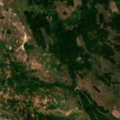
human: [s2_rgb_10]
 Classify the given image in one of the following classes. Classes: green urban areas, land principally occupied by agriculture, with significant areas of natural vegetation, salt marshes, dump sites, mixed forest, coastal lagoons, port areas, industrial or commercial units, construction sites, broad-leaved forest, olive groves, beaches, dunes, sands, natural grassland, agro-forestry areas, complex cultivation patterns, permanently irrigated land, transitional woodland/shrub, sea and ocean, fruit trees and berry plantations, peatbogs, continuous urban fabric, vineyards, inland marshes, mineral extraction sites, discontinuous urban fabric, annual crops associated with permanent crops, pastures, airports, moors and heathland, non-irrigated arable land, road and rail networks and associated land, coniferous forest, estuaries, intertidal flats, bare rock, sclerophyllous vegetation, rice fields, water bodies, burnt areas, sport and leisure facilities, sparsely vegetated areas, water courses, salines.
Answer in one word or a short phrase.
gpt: land principally occupied by agriculture, with significant areas of natural vegetation, broad-leaved forest, transitional woodland/shrub